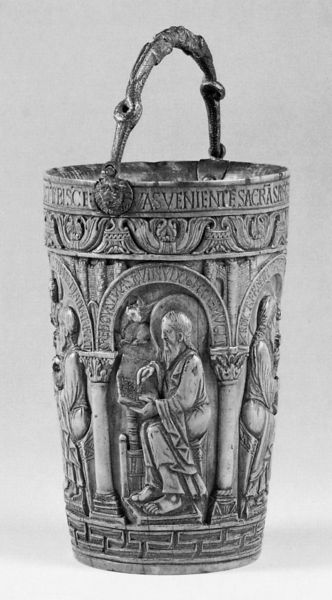
Titel: Elfenbeinsitula des Erzbischofs Gotfredus
Institution: Mailand, Domschatz
Schlagwörter: blätter, mann, sitzen, holz, männer, säule, säulen, ornament, trinken, bibel, sitzend, henkel, kübel, relief, schrift, bogen, inschrift, dekor, metall, bronze, bögen, becher, eisen, gefäß, zinn, buch, text, beten, gravur, kapitell, schnitzerei, heiligenschein, mittelalter, mönch, heiliger, eimer, gloriole, objekt, punziert, sakral, geschnitzt, mäander, punze, latein, biebel, evangelist, emer